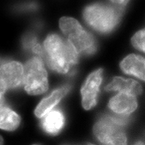
Tissue sample: colon
Magnification: 5.0x
Cell type: Epithelial cells
Senescence state: senescent